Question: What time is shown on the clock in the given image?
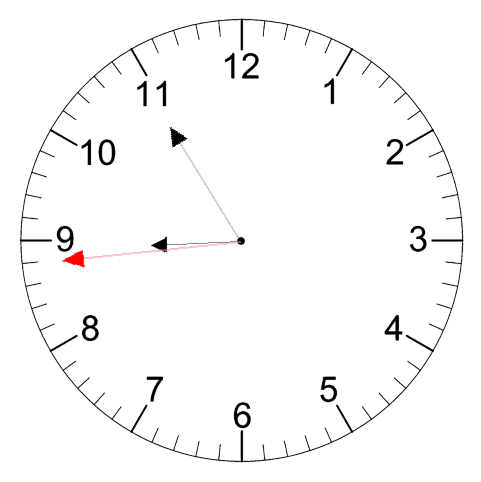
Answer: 08:54:44